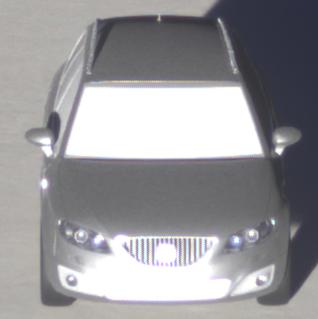
Make: SEAT
Model: Exeo ST 1.6
Detailed model: Exeo (3R) ST
Model produced from: 2010/05
Model produced until: 2010/08
Doors: 5
Color: gray
Road condition: wet road
Daytime: sunrise or sunset
Contrast: high contrast